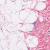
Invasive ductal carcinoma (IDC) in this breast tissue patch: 0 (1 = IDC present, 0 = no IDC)